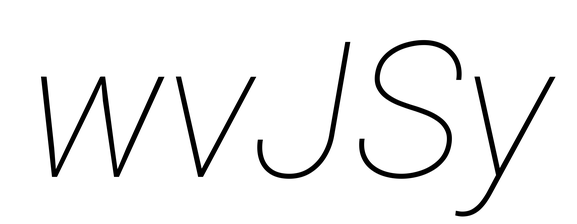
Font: Roboto-Italic_Thin_Italic